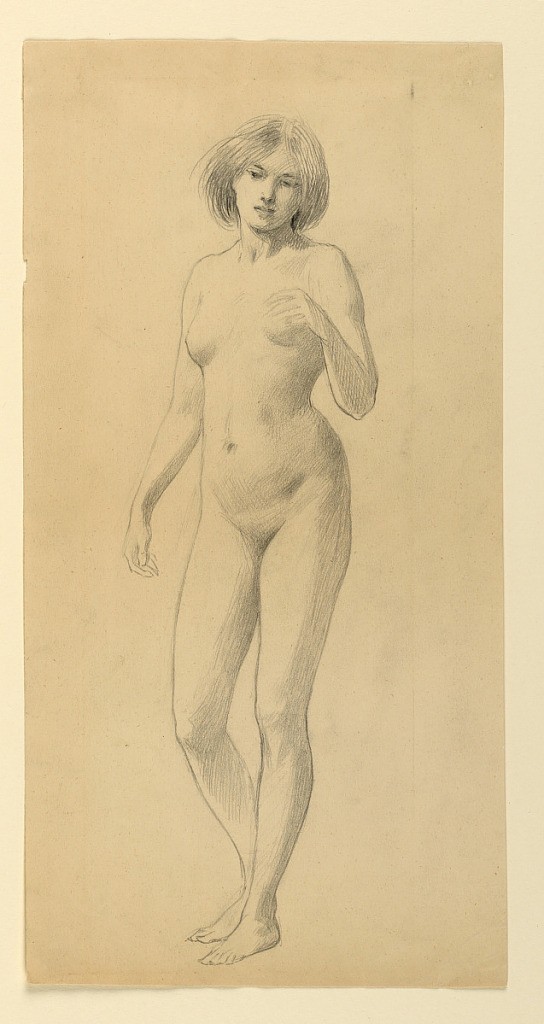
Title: Standing Female Nude
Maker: James Wells Champney, American, 1843–1903
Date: ca. 1890
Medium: Graphite on paper
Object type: Drawing
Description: Standing nude female figure, turned slightly toward left; head turned slightly to right, looking downward.